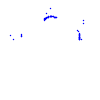
Particle: proton